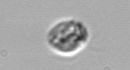
Label: Amoeba